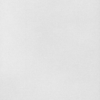
Label: dusty